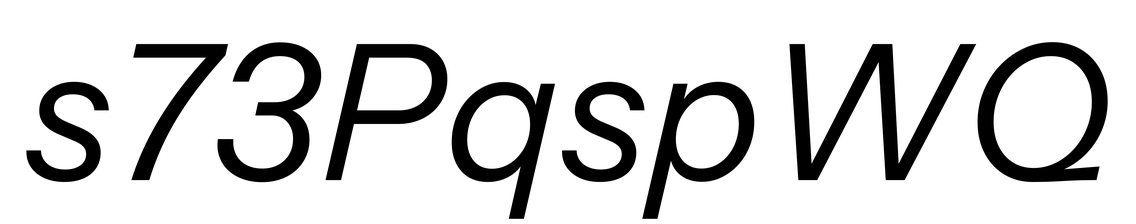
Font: InstrumentSans-Italic_Italic